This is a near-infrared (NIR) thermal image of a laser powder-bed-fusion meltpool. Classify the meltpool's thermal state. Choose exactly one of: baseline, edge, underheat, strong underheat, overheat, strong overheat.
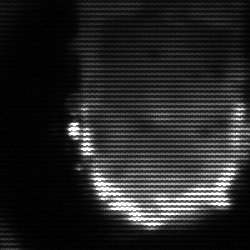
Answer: baseline